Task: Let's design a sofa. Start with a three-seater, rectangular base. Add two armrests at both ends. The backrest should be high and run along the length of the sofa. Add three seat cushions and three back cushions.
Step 162:
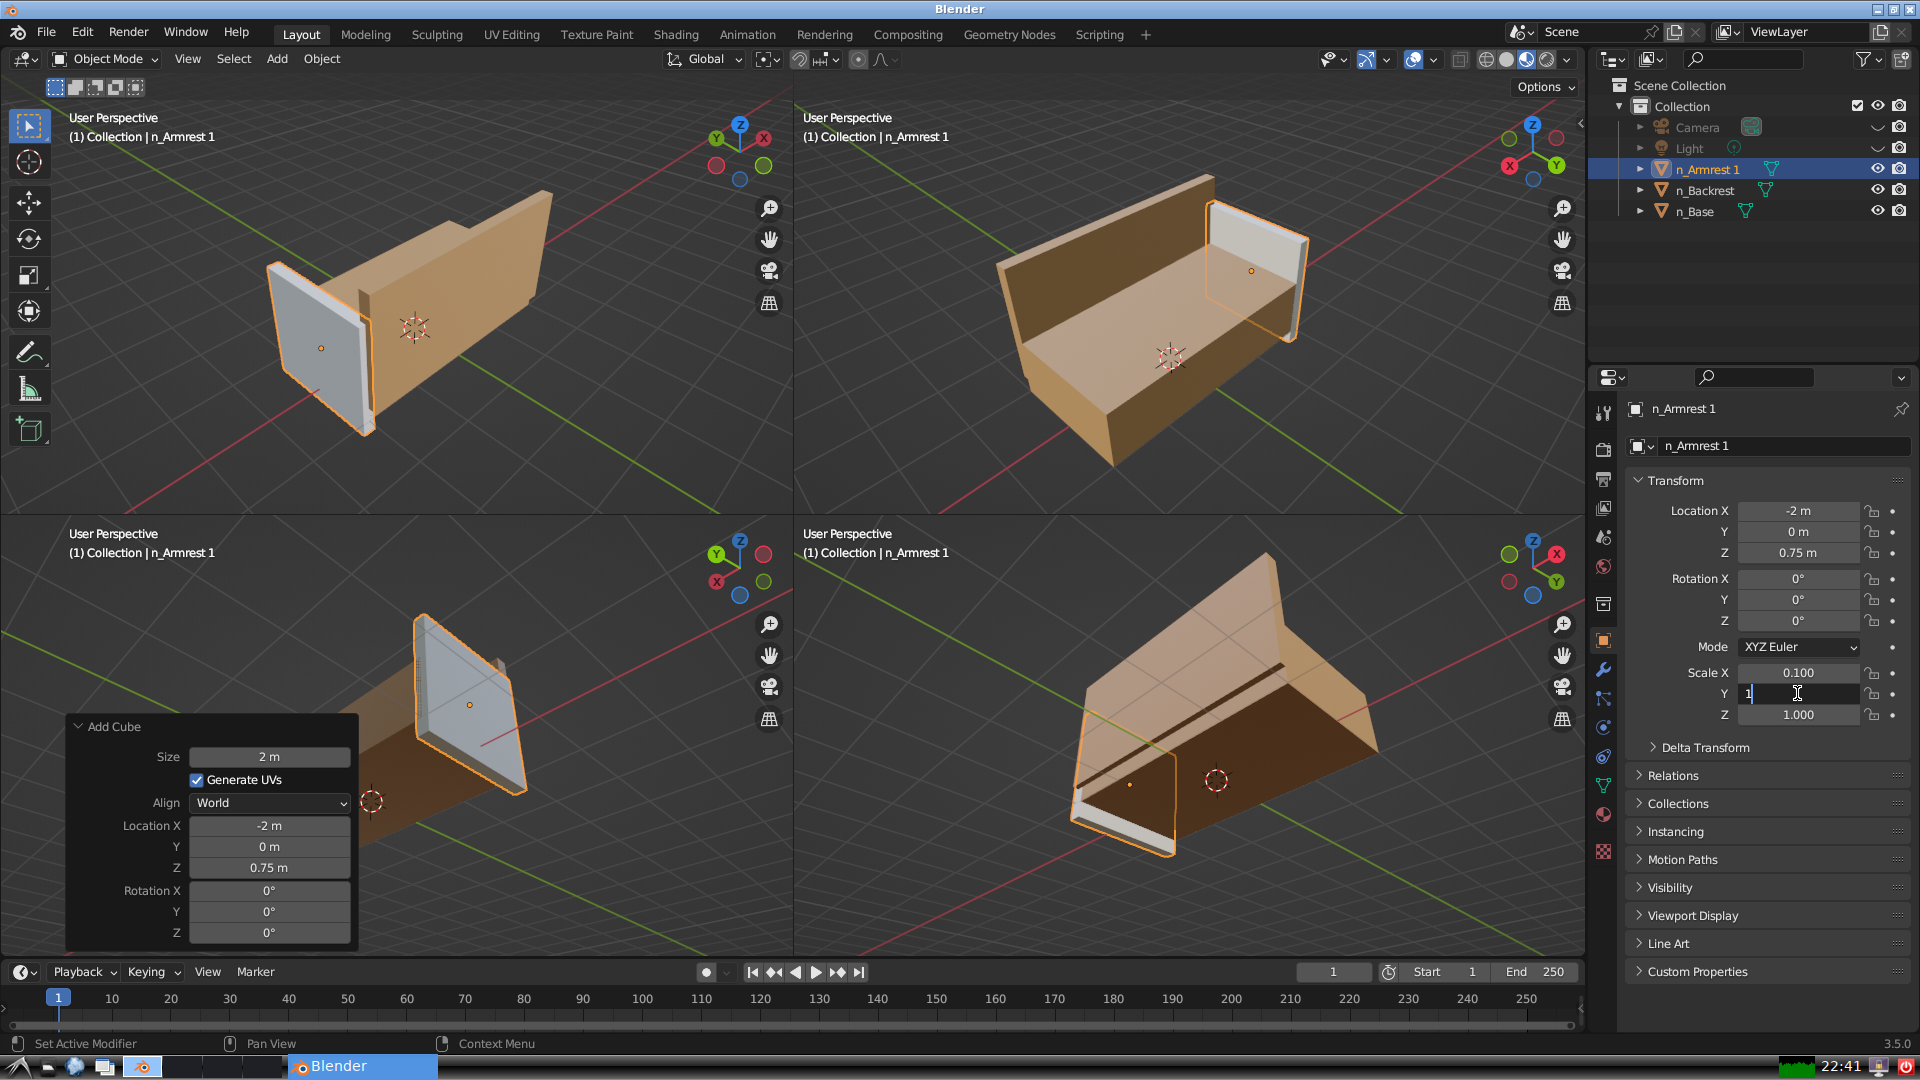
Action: {"key_press": ['Return']}